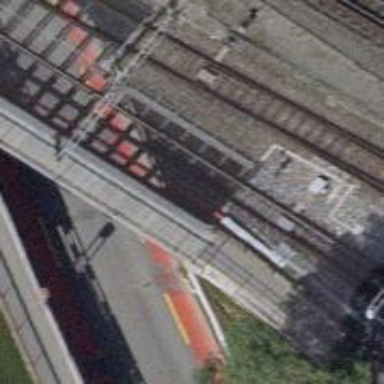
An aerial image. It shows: Narrow-gauge railway bridge.